Field crop: tomato
Growth stage: 1
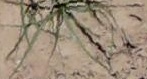
Species: cyperus